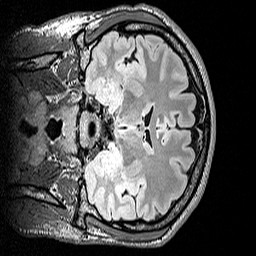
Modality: FLAIR
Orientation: coronal
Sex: male
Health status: ill
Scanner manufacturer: siemens
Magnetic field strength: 3 T
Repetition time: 5 s
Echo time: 0.388 s